Interaction volume radius: 5 \u00c5
Interaction volume height: 20 \u00c5
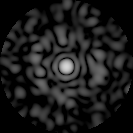
Disorder parameter: 0.8181